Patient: sex F, age 74
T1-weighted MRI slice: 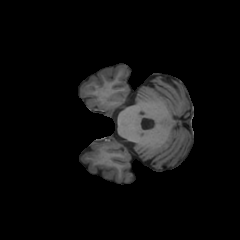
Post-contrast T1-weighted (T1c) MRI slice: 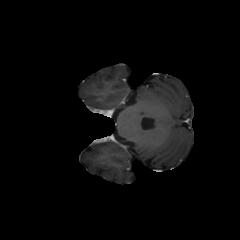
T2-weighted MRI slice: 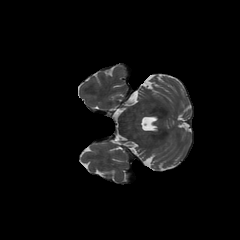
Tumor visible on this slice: no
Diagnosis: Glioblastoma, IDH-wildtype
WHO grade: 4